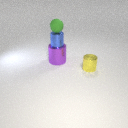
small green rubber sphere above small blue metal cylinder